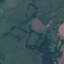
Land use / land cover: Pasture